Question:
I'm trying to create a popup like this for use in my addon - is it possible? If so, how's it done?
Thanks in advance!
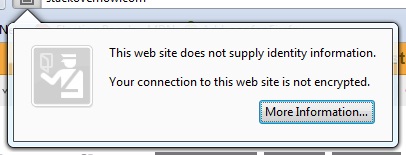
Answer: It is also possible to do this by creating a panel and setting it's type to "arrow". In fact that's almost the same example that they have on the <URL>:
Here's how to do it:
'''
<panel id="testPanel" type="arrow">
<vbox>
(... content goes here ...)
</vbox>
</panel>
'''
Then you would open it with:
'''
panel.openPopup(elementThatShouldTriggerIt, "before_start", 0, 0, false, false);
'''
More information on <URL>